RGB frame:
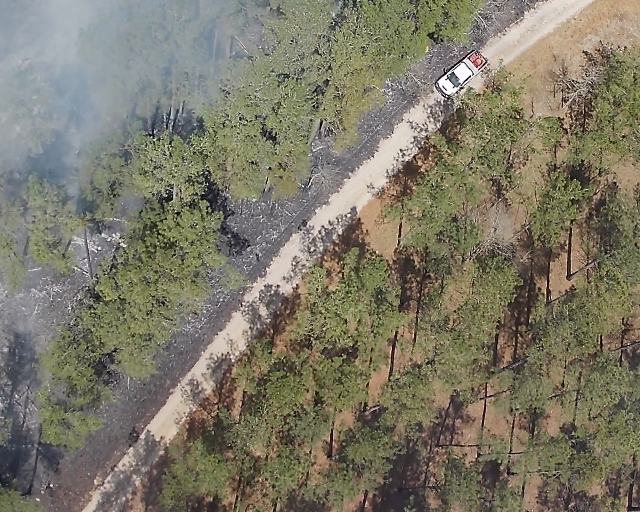
Thermal frame:
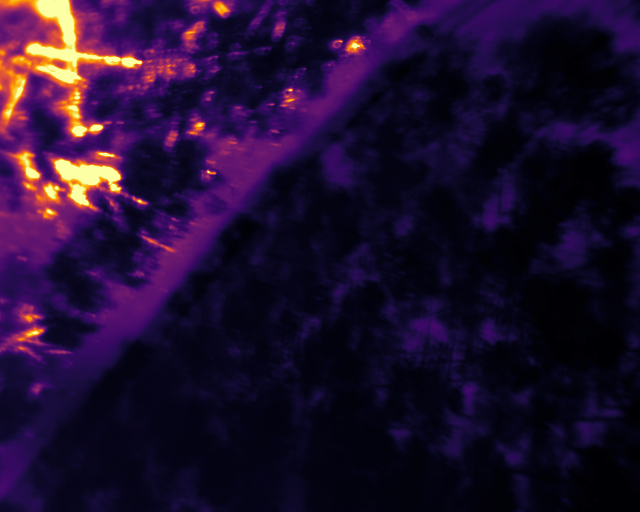
Captured: 2026-02-27 02:42:03
Pixels at or above 80 °C: 12481 (fraction of frame: 0.03809)